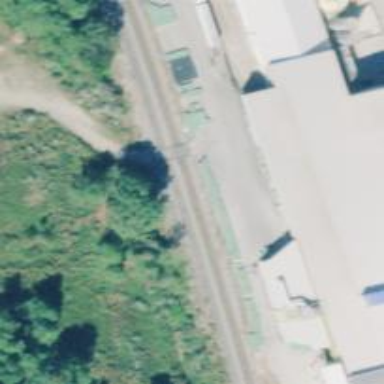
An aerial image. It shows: Railway level crossing.